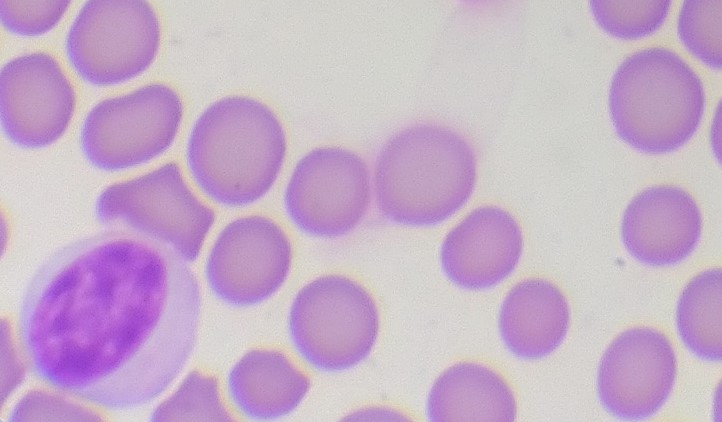
White blood cell type: Lymphocyte